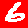
Digit: 6